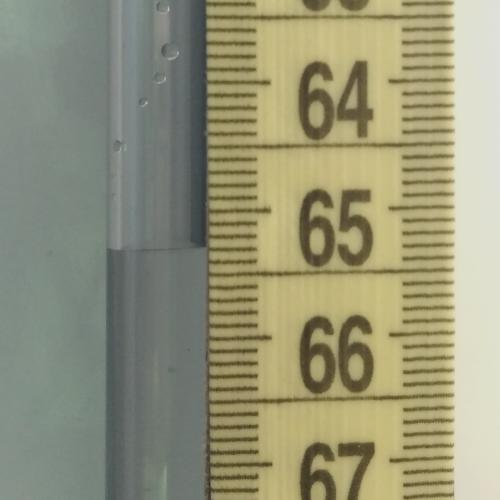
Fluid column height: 65.3 cm